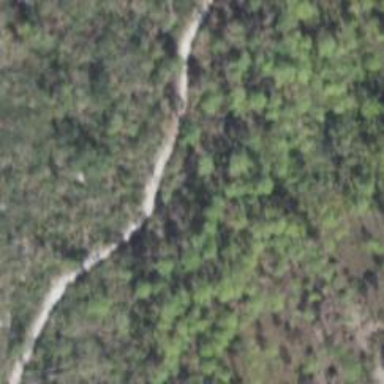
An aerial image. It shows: Path.